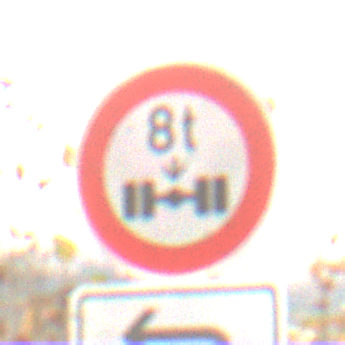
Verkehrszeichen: TatsaechlicheAchslast
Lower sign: RichtungsangabeDurchPfeile2
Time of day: SunriseSunset
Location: Outdoor (Nature)
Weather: PartlyCloudy
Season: NotSpecified
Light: Natural